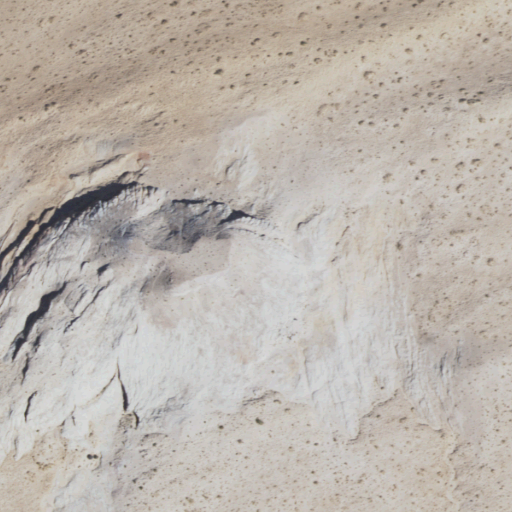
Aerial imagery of mountain in Arizona named Lice Hill containing shrub and barren land